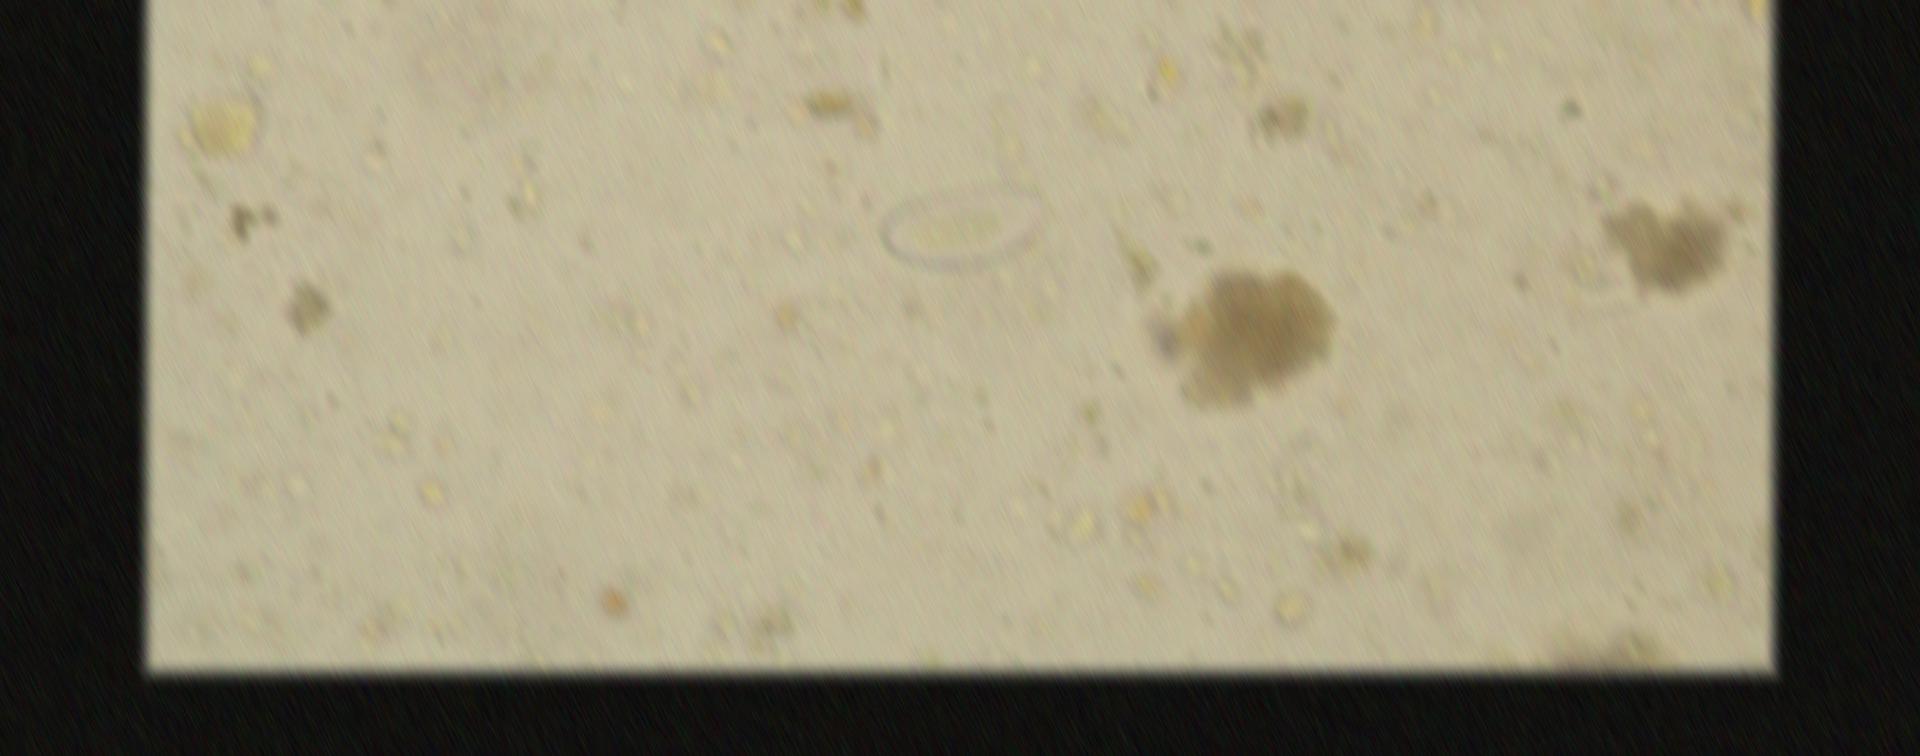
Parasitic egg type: Enterobius vermicularis